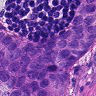
Metastatic tissue present: yes